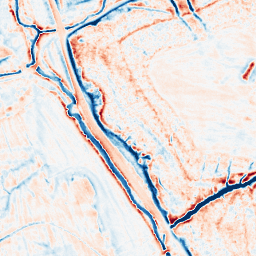
Category: edge_preserving
Decomposition family: anisotropic_diffusion
Decomposition parameters: iterations: 50
kappa: 30
gamma: 0.1
Upsampling method: cubic_mitchell
Upsampling parameters: scale: 4
Upsampling scale: 4